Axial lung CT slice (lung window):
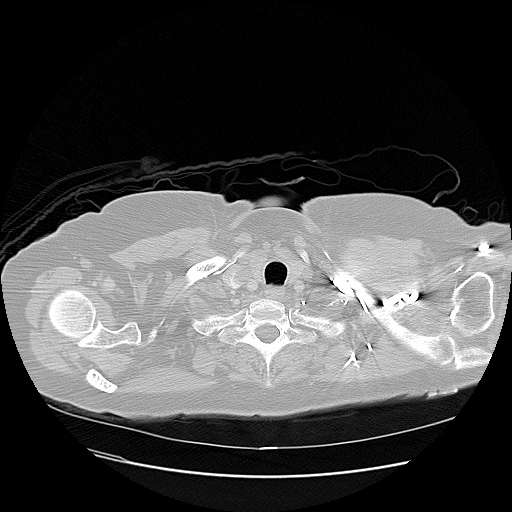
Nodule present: no